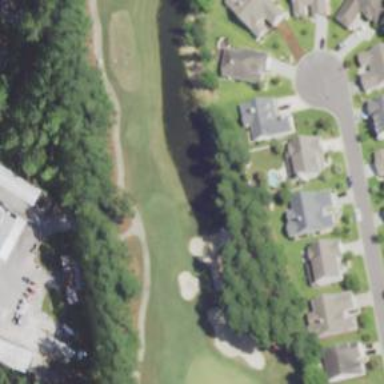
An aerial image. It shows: Grassy golf fairway.